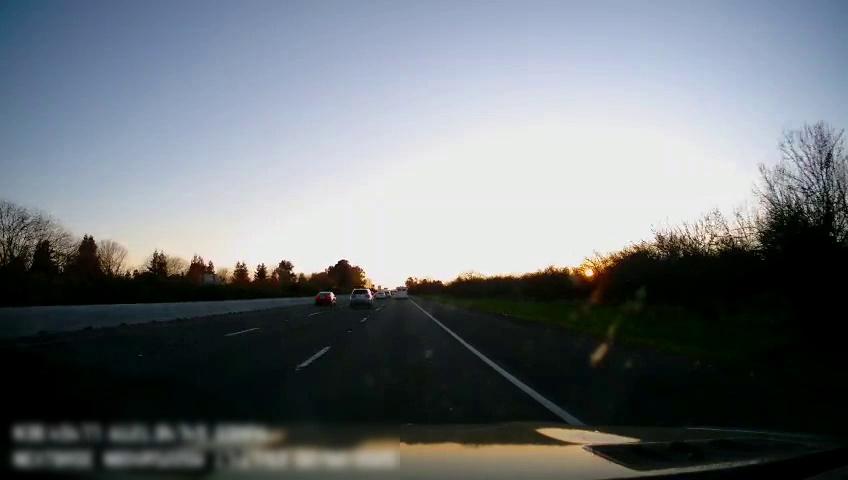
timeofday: Dusk/Dawn/Twilight
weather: Sunny
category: Drivable Space
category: Vehicles | Other LV
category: Vehicles | Car
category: Vehicles | SUV
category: Vehicles | Car
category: Lanes | Current Lane
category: Lanes | Alternate Lane
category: Lanes | Alternate Lane
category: Lanes | Alternate Lane